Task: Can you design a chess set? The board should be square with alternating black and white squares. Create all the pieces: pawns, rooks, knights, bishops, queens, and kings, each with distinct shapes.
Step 1437:
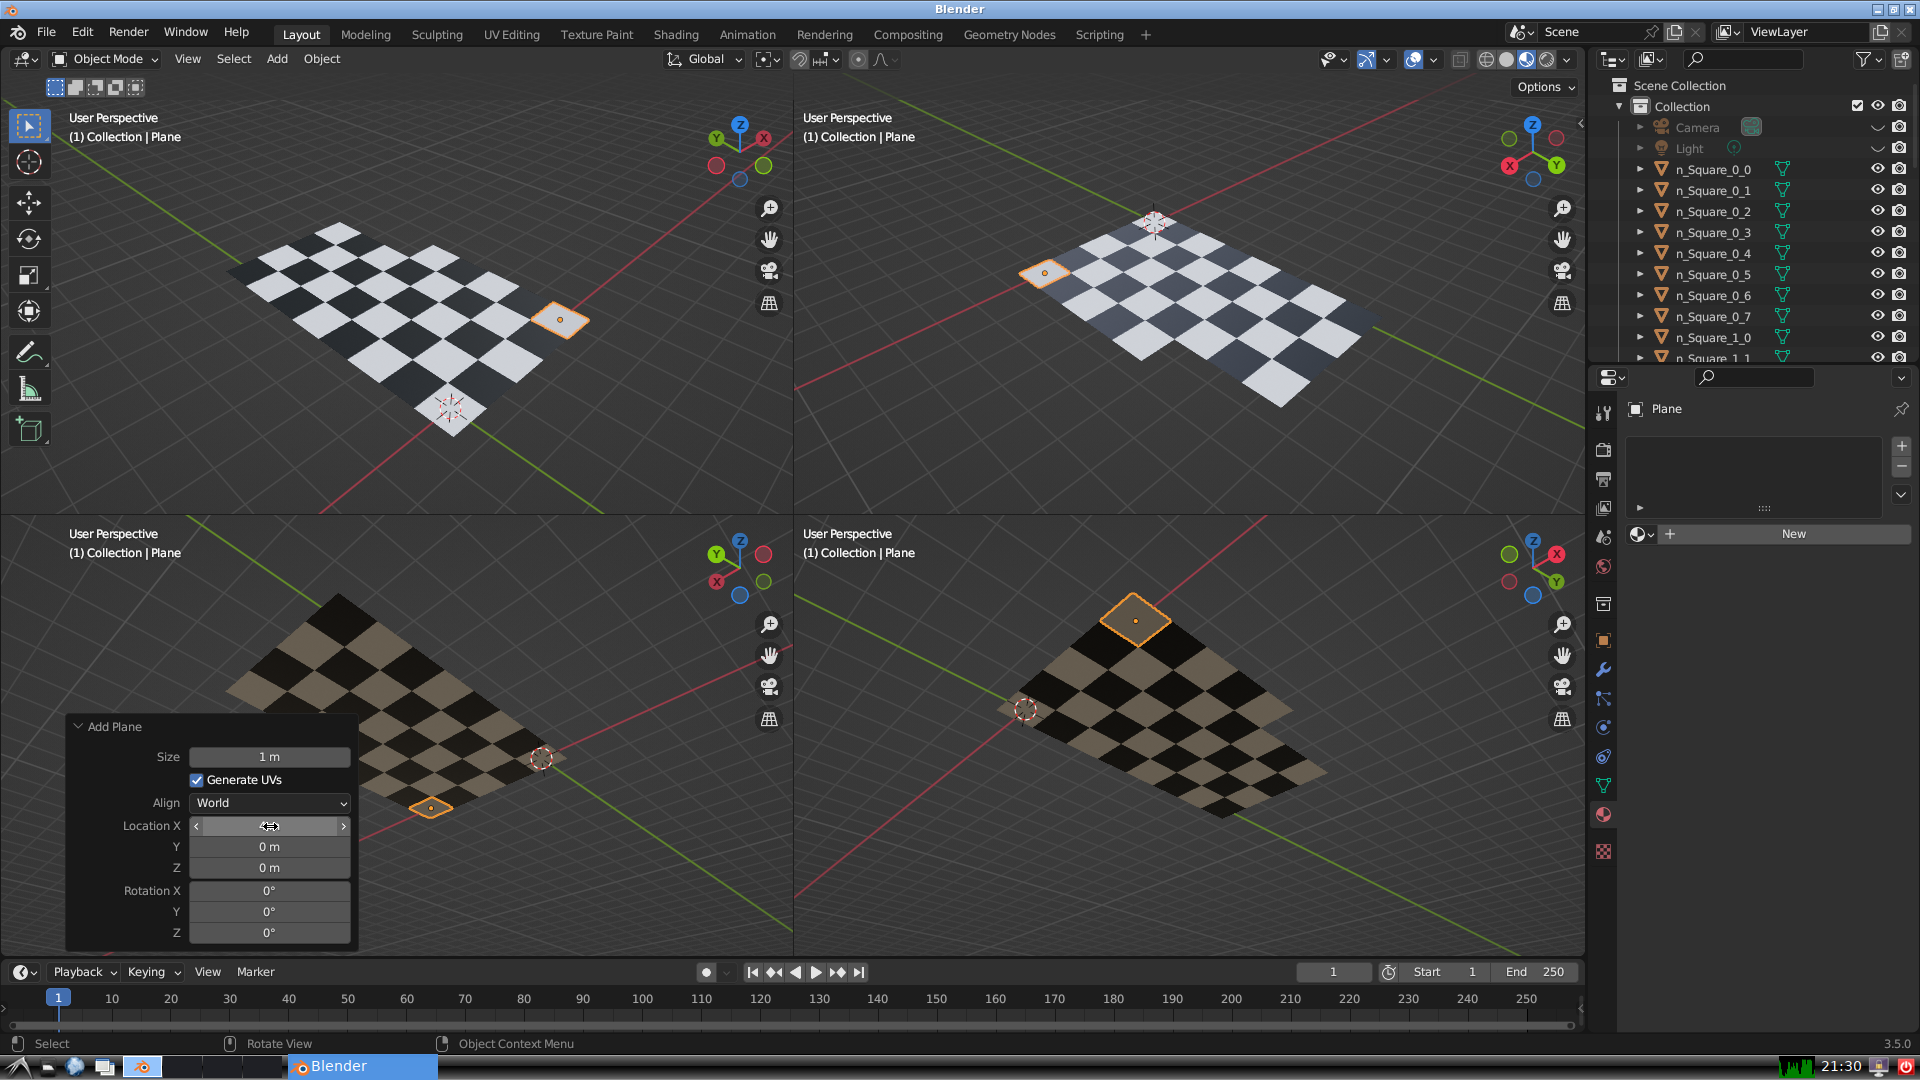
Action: {"mouse_move": [270, 846]}